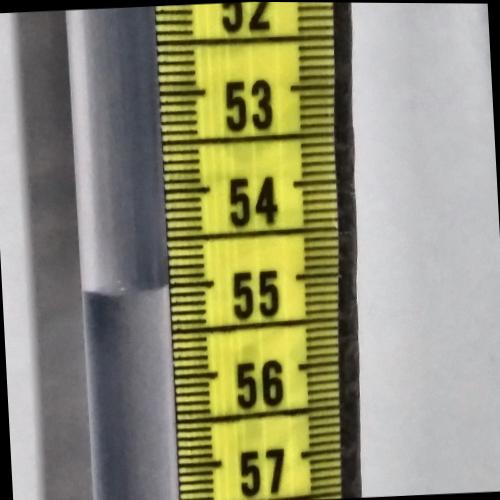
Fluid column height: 55.0 cm